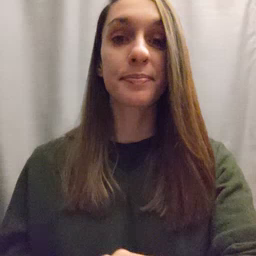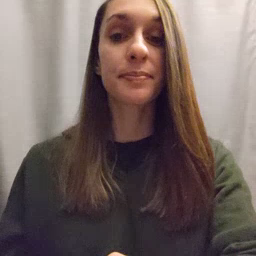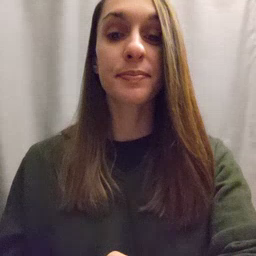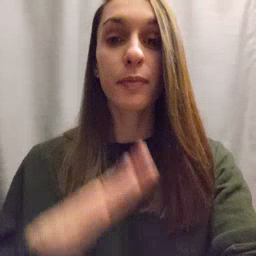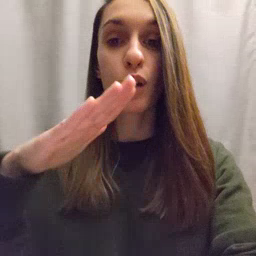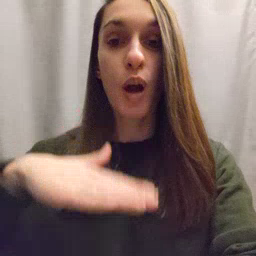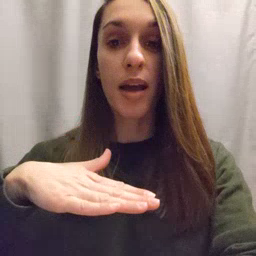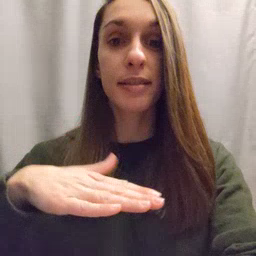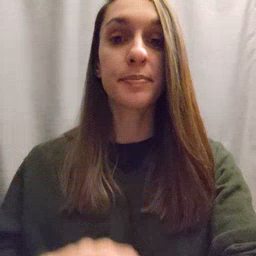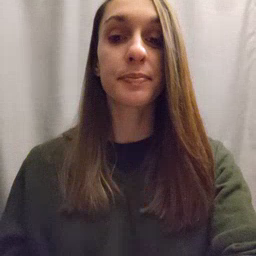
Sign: on